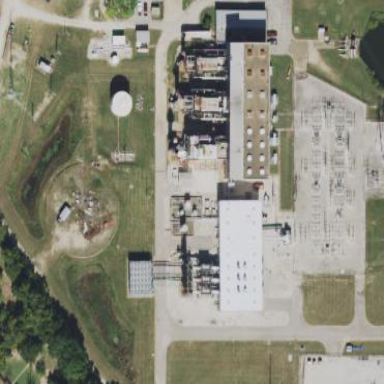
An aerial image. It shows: Power plant.